Question: I have a html panel and i want to add the html panel to browser screen hence i used 'rootPanel.get().add(htmlPanel);'. But their is a extra space between the starting of the screen and the first widget in html panel (As in image). I tried with setting 'rootPanel.get().setheight("100%") and rootPanel.get().setsize("100%","100%")' but it doesn't seem to work please help i want to remove the extra space and so that the widget starts from beginning.

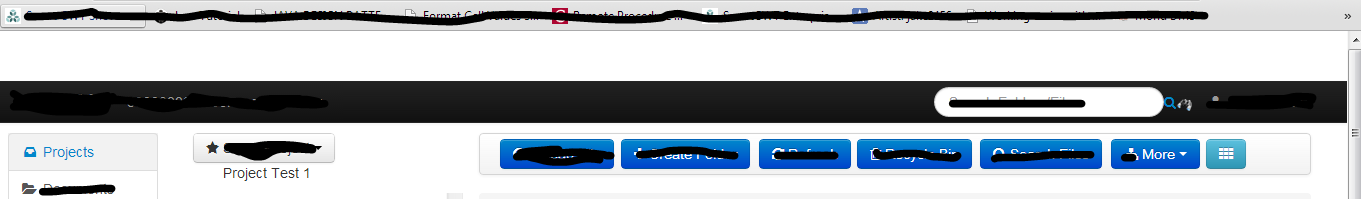
Answer: This padding is added by GWT Bootstrap for its 'NavBar' widget. See the note in the <URL>:
> We assume that most people will use the 'ResponsiveNavbar', so, we automatically add a 'padding-top: 50px' in 'body'.If you don't want this, you have to put a 'padding-top: 0px;' manually in your document 'body' tag.
See also <URL>